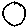
Label: circle